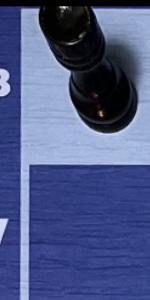
Label: Empty